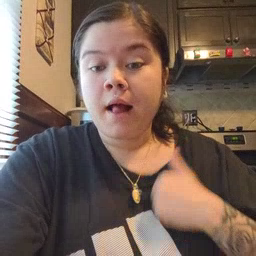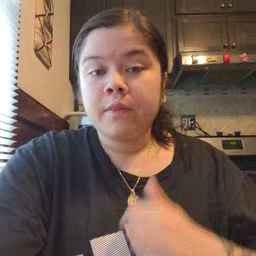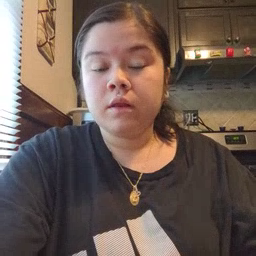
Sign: bath